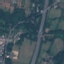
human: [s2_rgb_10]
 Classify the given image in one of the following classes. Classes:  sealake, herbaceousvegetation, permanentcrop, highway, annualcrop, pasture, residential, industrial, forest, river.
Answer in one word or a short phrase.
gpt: Highway